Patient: sex M, age 74
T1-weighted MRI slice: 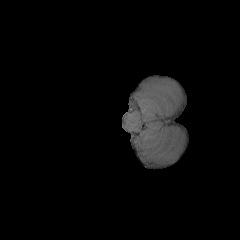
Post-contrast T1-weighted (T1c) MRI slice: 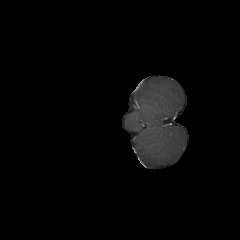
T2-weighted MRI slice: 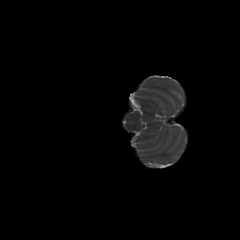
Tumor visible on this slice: no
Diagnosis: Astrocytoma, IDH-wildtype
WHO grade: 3